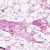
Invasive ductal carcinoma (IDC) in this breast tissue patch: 0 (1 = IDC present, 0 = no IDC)